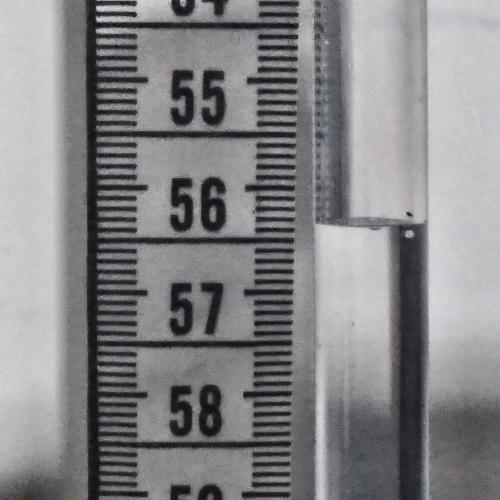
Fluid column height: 56.4 cm